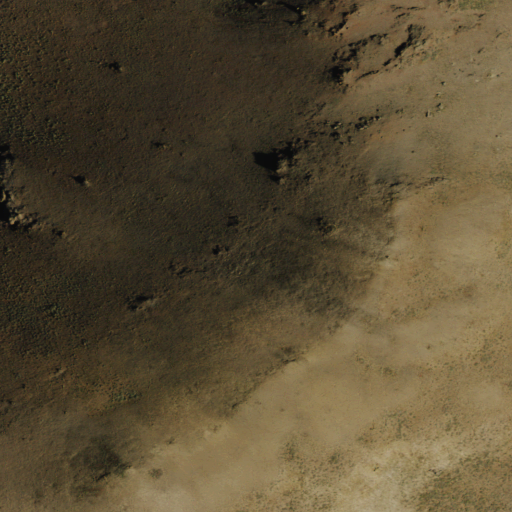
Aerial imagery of mountain in Nevada named Capitol Peak containing shrub, deciduous forest, and evergreen forest